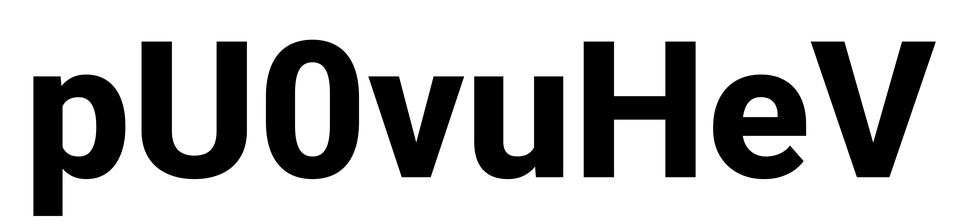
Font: Roboto_ExtraBold